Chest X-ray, AP view. Patient: 65 years old, sex M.
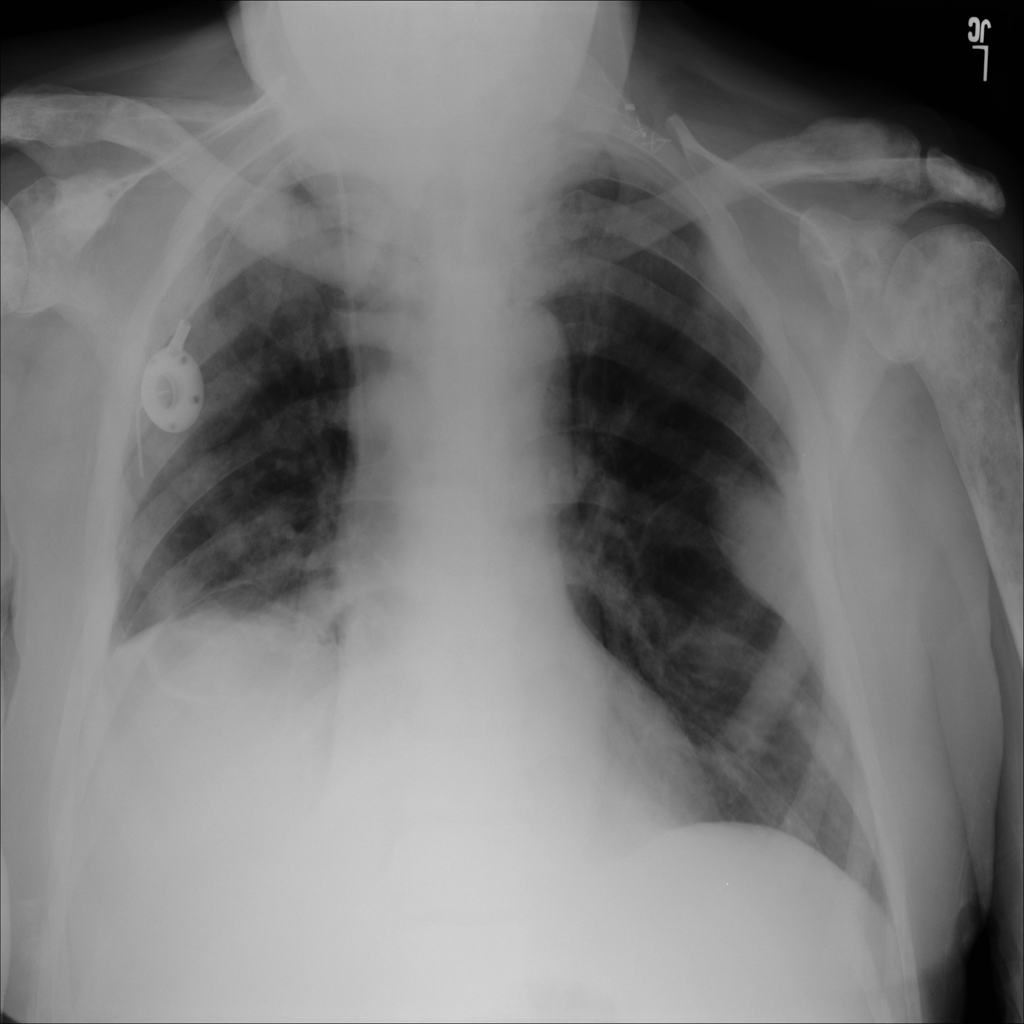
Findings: Atelectasis, Infiltration